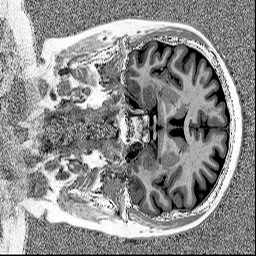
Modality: MP2RAGE
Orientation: coronal
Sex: female